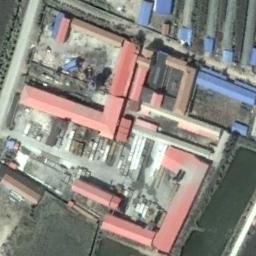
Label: industrial_area